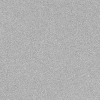
Atmospheric dust classification: dusty